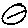
Label: circle